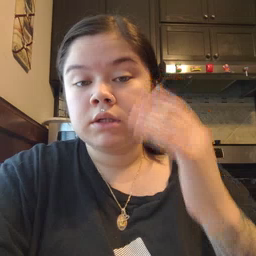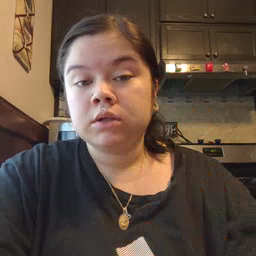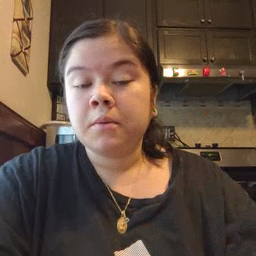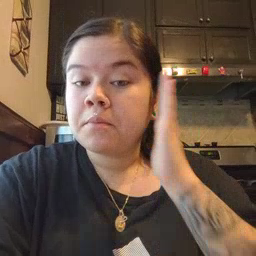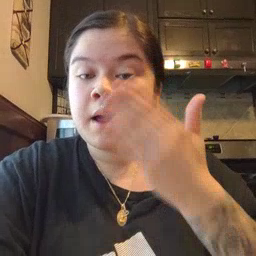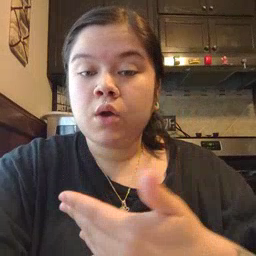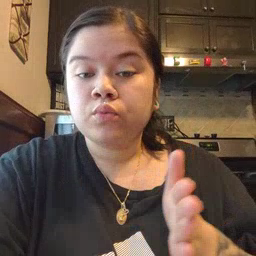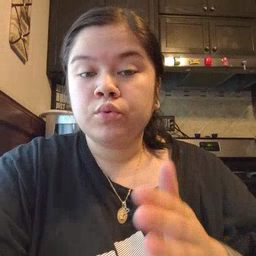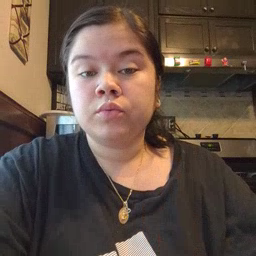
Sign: bedroom